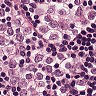
Metastatic tissue present: yes